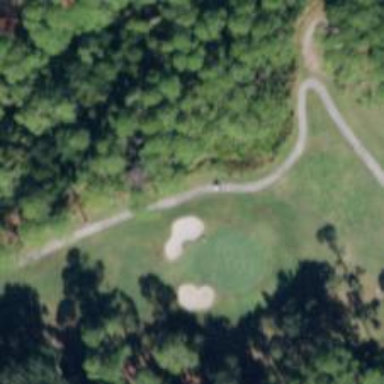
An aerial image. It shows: Service road designated as golf cart path.